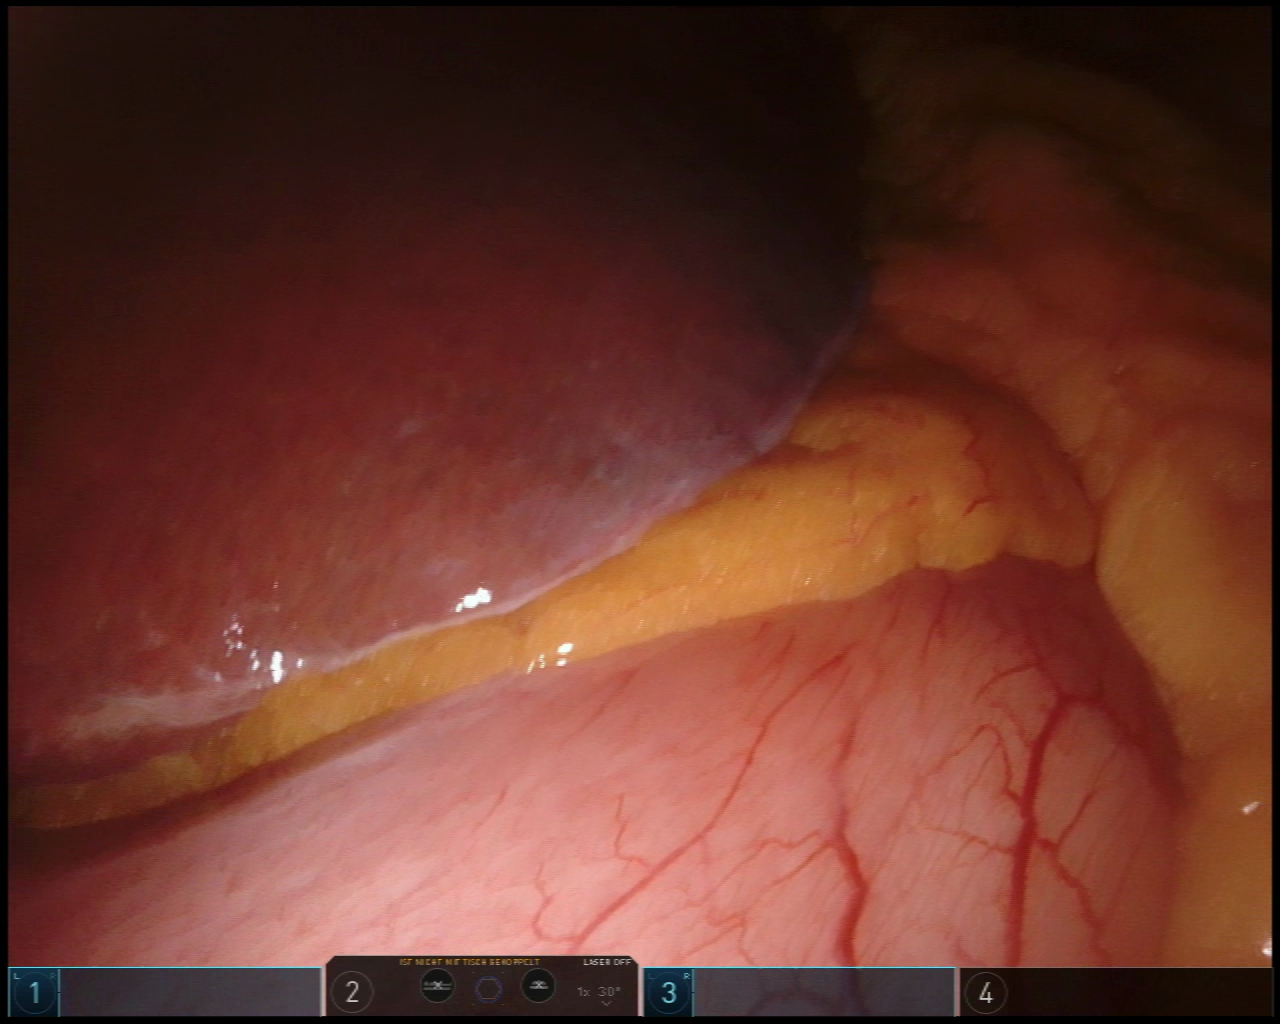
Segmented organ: liver
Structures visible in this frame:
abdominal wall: no
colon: no
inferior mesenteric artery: no
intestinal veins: no
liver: yes
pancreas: no
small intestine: no
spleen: no
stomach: yes
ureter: no
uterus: no
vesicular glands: no